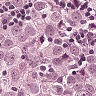
Metastatic tissue present: yes